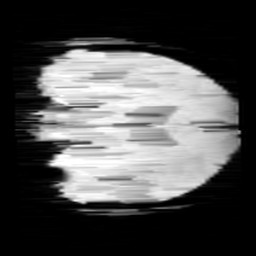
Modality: minIP
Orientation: coronal
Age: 13
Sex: female
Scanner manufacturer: siemens
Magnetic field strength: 3 T
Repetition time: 0.027 s
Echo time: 0.02 s